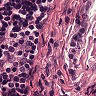
Metastatic tissue present: no